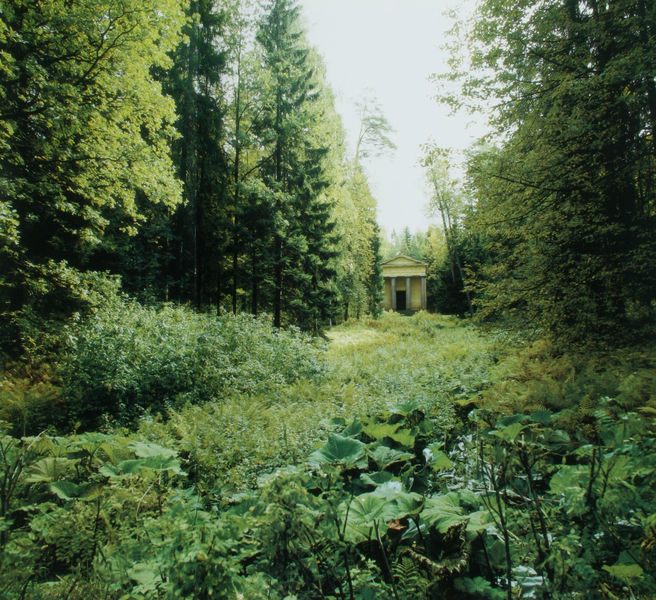
Titel: Mausoleum Pauls I.
Künstler: Thomas de Thomon
Standort: St. Petersburg
Institution: Schloss Pawlowsk
Schlagwörter: baum, blau, blätter, dunkel, himmel, laub, schatten, wasser, bäume, gelb, grün, landschaft, äste, blumen, braun, grau, hell, licht, schwarz, säule, säulen, tür, weiss, dach, gebäude, gras, haus, park, rasen, weg, wiese, architektur, ast, gräser, kalt, nass, natur, stamm, strauch, busch, büsche, gebüsch, hütte, sonne, sträucher, klassizismus, blatt, pflanze, pflanzen, england, wald, garten, sommer, fassade, verlassen, giebel, klein, vegetation, rand, romantik, tannen, häuschen, stämme, wild, farn, grass, schneise, waldrand, foto, fotografie, photographie, regen, eingang, buch, lichtung, stengel, fichte, laubbaum, nadelbaum, sumpf, tanne, architrav, photo, gruft, buchen, pforte, grab, antik, andacht, grotte, laubbäume, kapelle, unkraut, nadelbäume, stauden, fichten, gebäud, eiche, tempel, pavillon, grüntöne, sule, kraut, grü, fotographie, pavillion, buche, dreick, mausoleum, bau, laube, abbildung, antikisch, römisch, grell, bauwerk, photografie, überwuchert, farne, gartenhaus, lustgarten, sträuche, landschaftsgarten, säulem, gartenlaube, gartenpavillon, huflattich, schlecht, wildwuchs, bärenklau, teehaus, gartenhasu, gartenpavillion, pempelchen, perk, tympalon, ungeschnitten, schlechtes foto, pfanzen, kapele, s, wucherung, lichung, sieht man ni, garten landschaft tempietto, folly, eicihen, ragsen